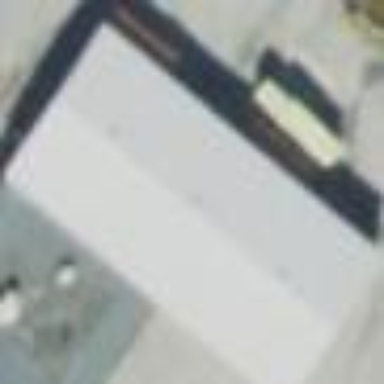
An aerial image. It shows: Commercial building.